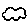
Label: cloud